Question: I changed the style of ItemContainerStyle and that was the result:

I enjoyed the result, but when testing usability I noticed that when I select a region without text or image (red region on image) the "IsSelected" doesn't fire and doesn't select the item. Without the style change, that issue not occur..
Someone know the reason e how fix that issue?
Here is my xaml code:
'''
<DockPanel>
<ListBox x:Name="lvCustomers" Margin="0" BorderThickness="0" SelectionMode="Single"
VerticalAlignment="Stretch" HorizontalContentAlignment="Stretch"
ScrollViewer.VerticalScrollBarVisibility="Auto" Background="{x:Null}" >
<ListBox.ItemContainerStyle>
<Style TargetType="{x:Type ListBoxItem}">
<Setter Property="SnapsToDevicePixels" Value="True"/>
<Setter Property="OverridesDefaultStyle" Value="True"/>
<Setter Property="Template">
<Setter.Value>
<ControlTemplate TargetType="{x:Type ListBoxItem}">
<Grid>
<Border Name="BackgroundBorder" SnapsToDevicePixels="True"/>
<Border Name="Border">
<ContentPresenter />
</Border>
</Grid>
<ControlTemplate.Triggers>
<Trigger Property="IsSelected" Value="True">
<Setter TargetName="BackgroundBorder" Property="Background" Value="Black" />
<Setter TargetName="BackgroundBorder" Property="Opacity" Value="0.5" />
</Trigger>
<MultiTrigger>
<MultiTrigger.Conditions>
<Condition Property="IsSelected" Value="True"/>
<Condition Property="IsFocused" Value="False"/>
</MultiTrigger.Conditions>
<Setter TargetName="BackgroundBorder" Property="Background" Value="Black" />
</MultiTrigger>
</ControlTemplate.Triggers>
</ControlTemplate>
</Setter.Value>
</Setter>
</Style>
</ListBox.ItemContainerStyle>
<ListBox.ItemTemplate>
<DataTemplate>
<DockPanel Margin="10,0,0,5" HorizontalAlignment="Stretch">
<DockPanel Margin="0,10,10,10" DockPanel.Dock="Left" HorizontalAlignment="Stretch">
<TextBlock FontWeight="Bold" Foreground="White" x:Name="customerDetailsName" Text="{Binding Name}" FontSize="16" DockPanel.Dock="Top"/>
<DockPanel DockPanel.Dock="Top">
<TextBlock Foreground="White" x:Name="customerDetailsCityContent" Text="{Binding City}" FontSize="14" />
<TextBlock Foreground="White" x:Name="customerDetailsBarraContent" Text="-" FontSize="12" />
<TextBlock Foreground="White" x:Name="customerDetailsStateContent" Text="{Binding Region}" FontSize="14" />
</DockPanel>
<TextBlock Foreground="White" x:Name="customerDetailsCNPJContent" Text="{Binding CNPJ}" FontSize="14" />
</DockPanel>
<Image x:Name="customerImageStatus" Source="{Binding StatusImage}" Width="22" Height="22" Margin="10,0,25,0" DockPanel.Dock="Right" HorizontalAlignment="Right" />
</DockPanel>
</DataTemplate>
</ListBox.ItemTemplate>
</ListBox>
</DockPanel>
'''
Thanks in advance.
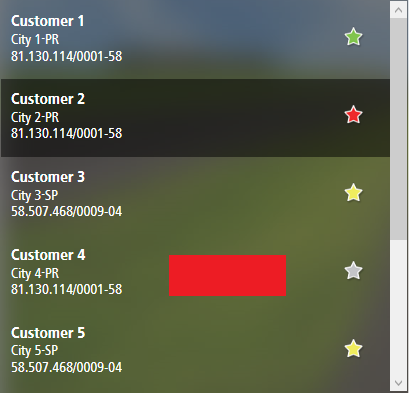
Answer: Please try by setting Background="Transparent" or IsHitTestVisible="True" to grid and border in controltemplate.